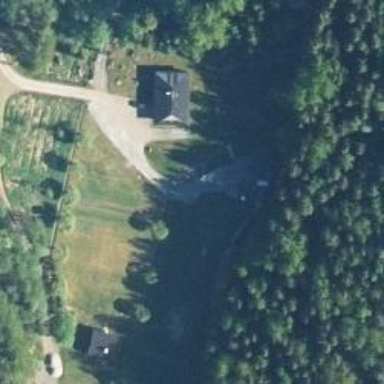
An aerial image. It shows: Driveway classified as service road with grade2 track type.